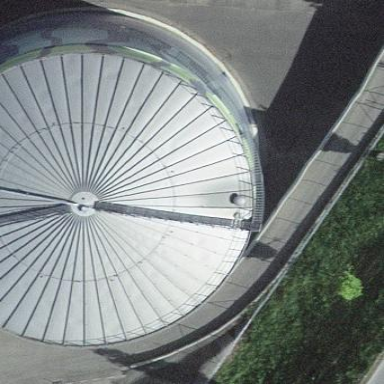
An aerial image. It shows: Storage tank building.